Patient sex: F
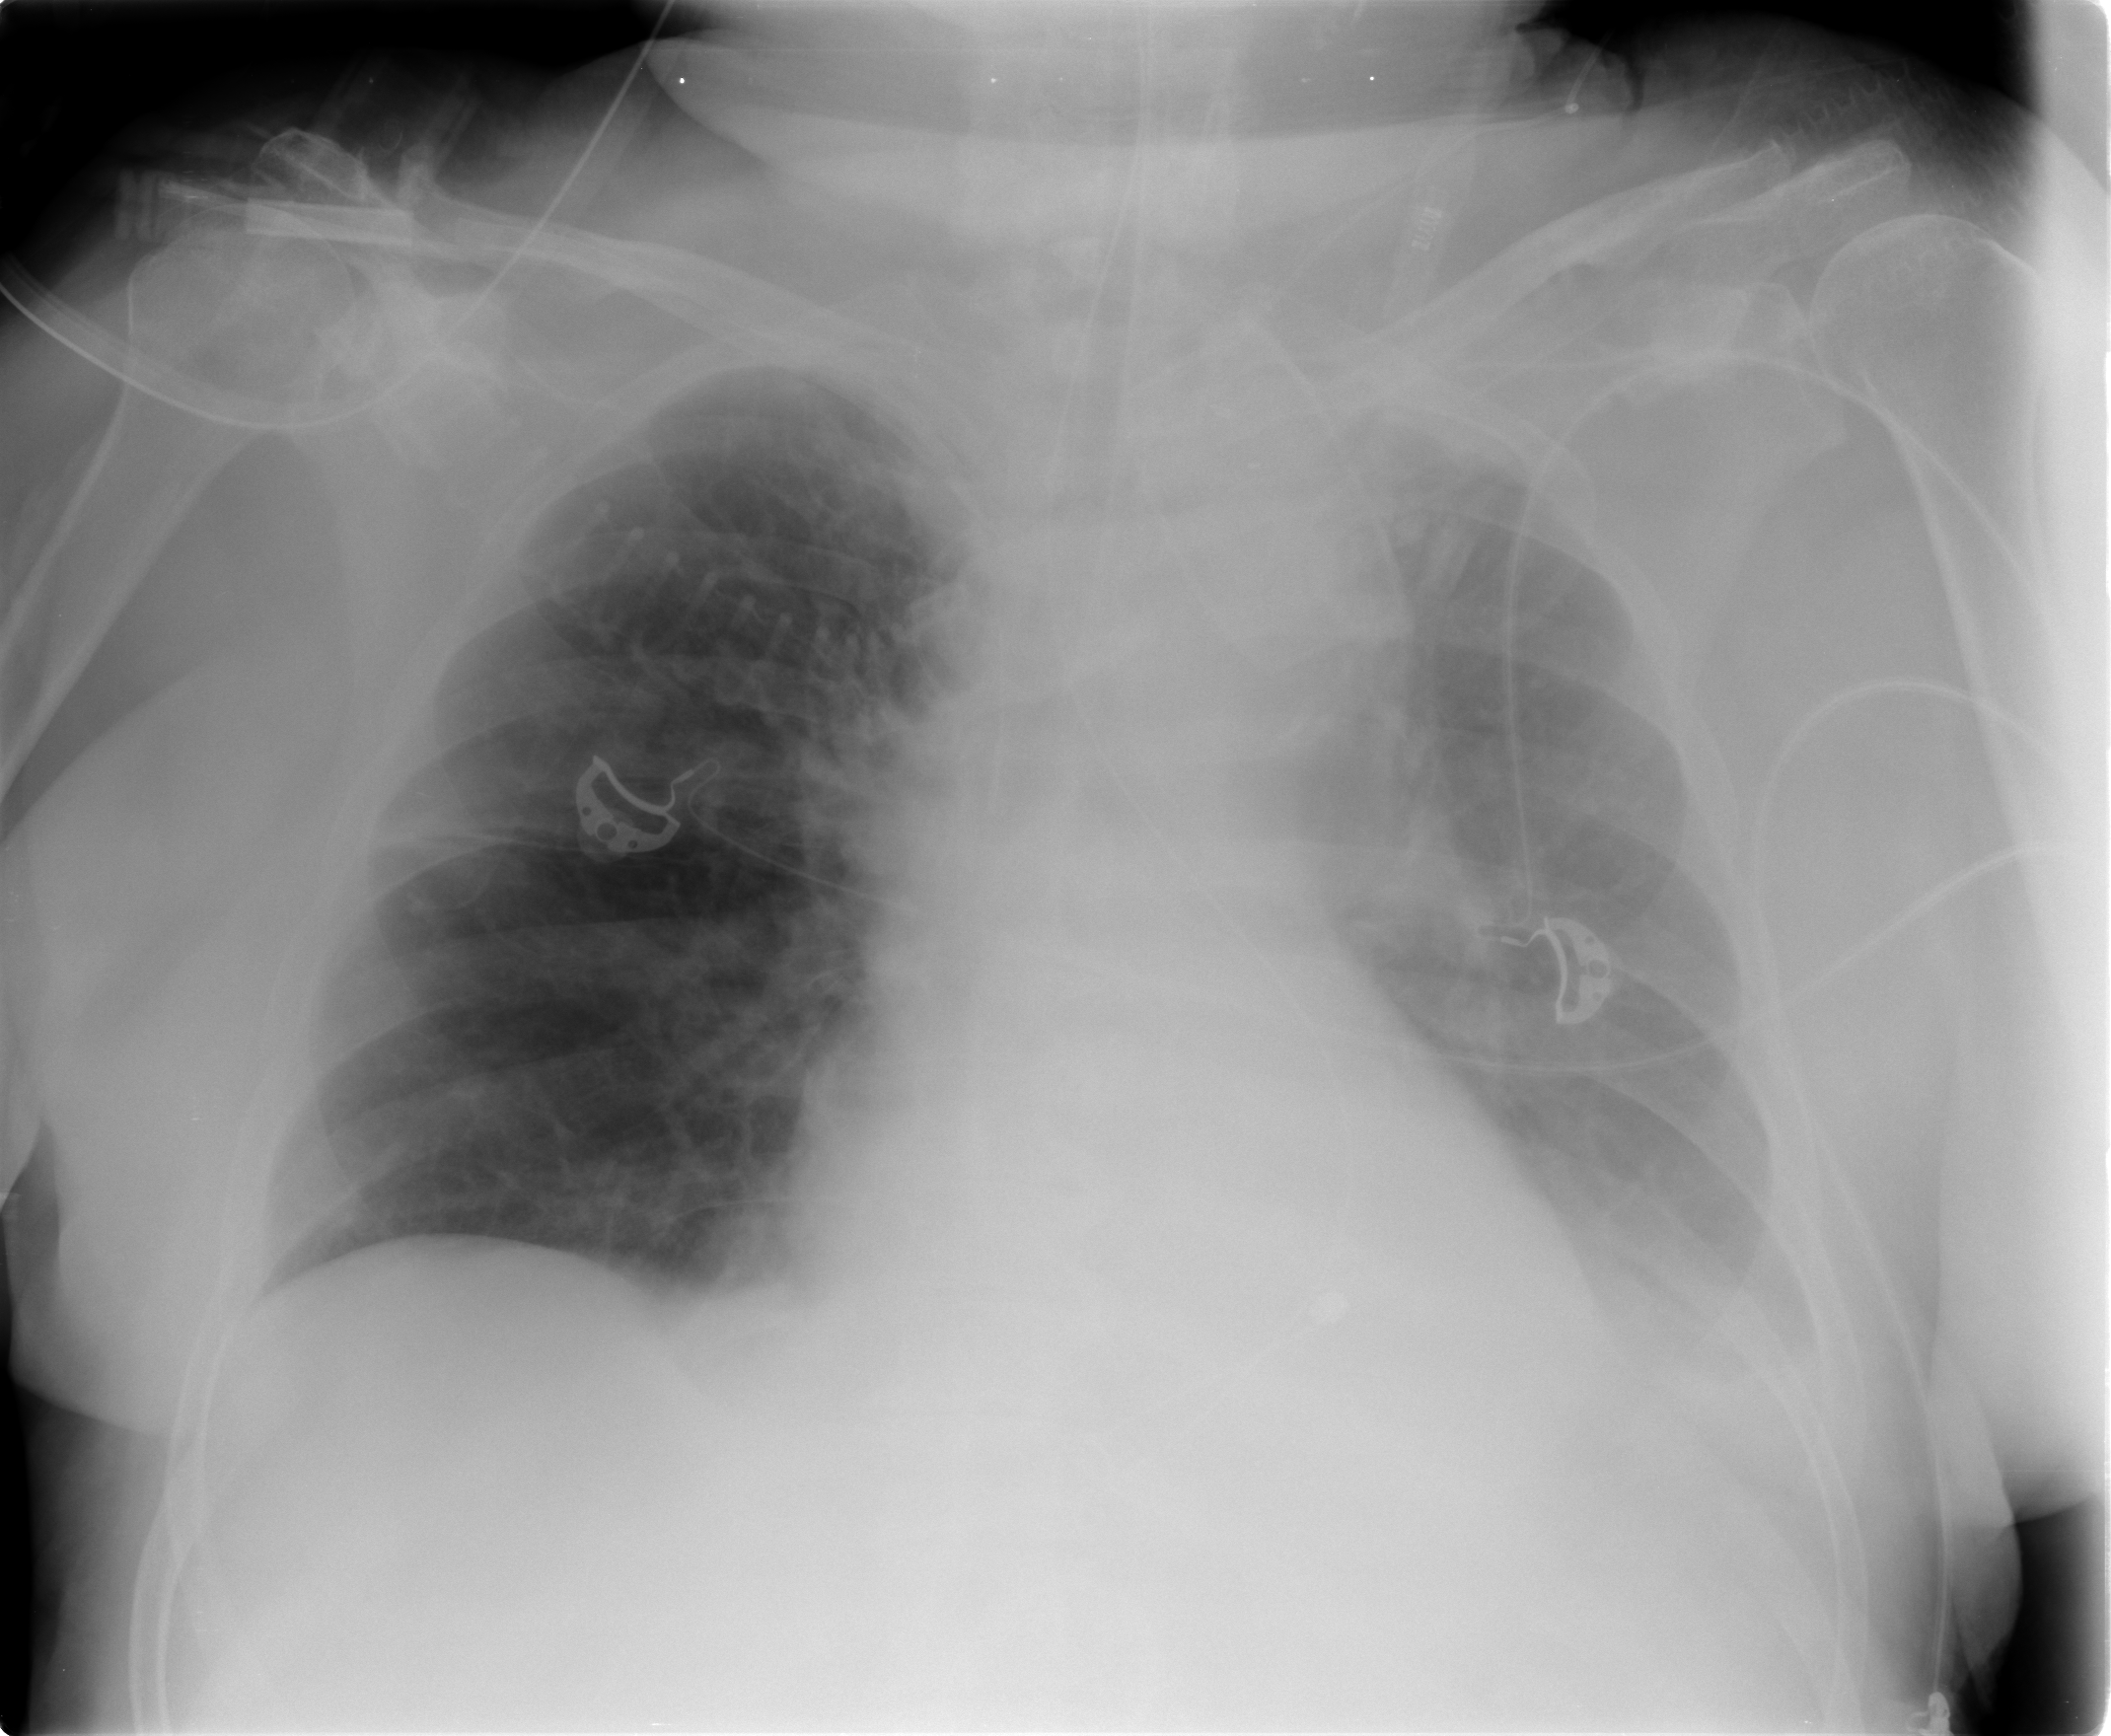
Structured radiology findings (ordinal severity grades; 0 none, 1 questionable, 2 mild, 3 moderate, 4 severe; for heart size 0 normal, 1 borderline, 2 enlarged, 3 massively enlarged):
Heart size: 1
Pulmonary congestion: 1
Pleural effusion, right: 0
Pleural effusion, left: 2
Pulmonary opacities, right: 0
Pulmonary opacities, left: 0
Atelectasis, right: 2
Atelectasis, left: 2